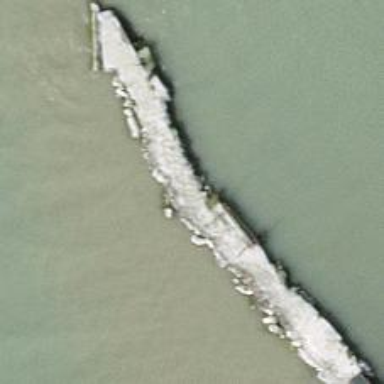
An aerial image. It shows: Breakwater structure.